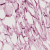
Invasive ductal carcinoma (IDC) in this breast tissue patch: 0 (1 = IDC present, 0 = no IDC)